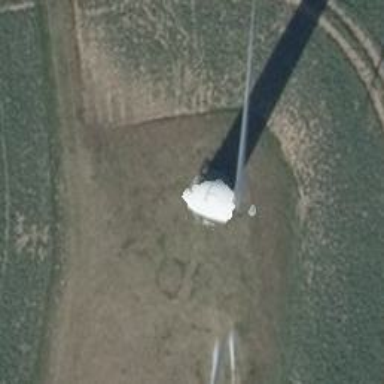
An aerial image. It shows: Wind generator using wind turbines of horizontal axis.